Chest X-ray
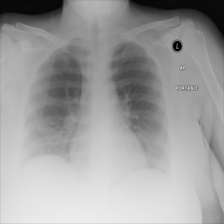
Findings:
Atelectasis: negative
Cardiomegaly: negative
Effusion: negative
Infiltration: negative
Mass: negative
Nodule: negative
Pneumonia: negative
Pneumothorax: negative
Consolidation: negative
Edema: negative
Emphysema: negative
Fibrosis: negative
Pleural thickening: negative
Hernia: negative